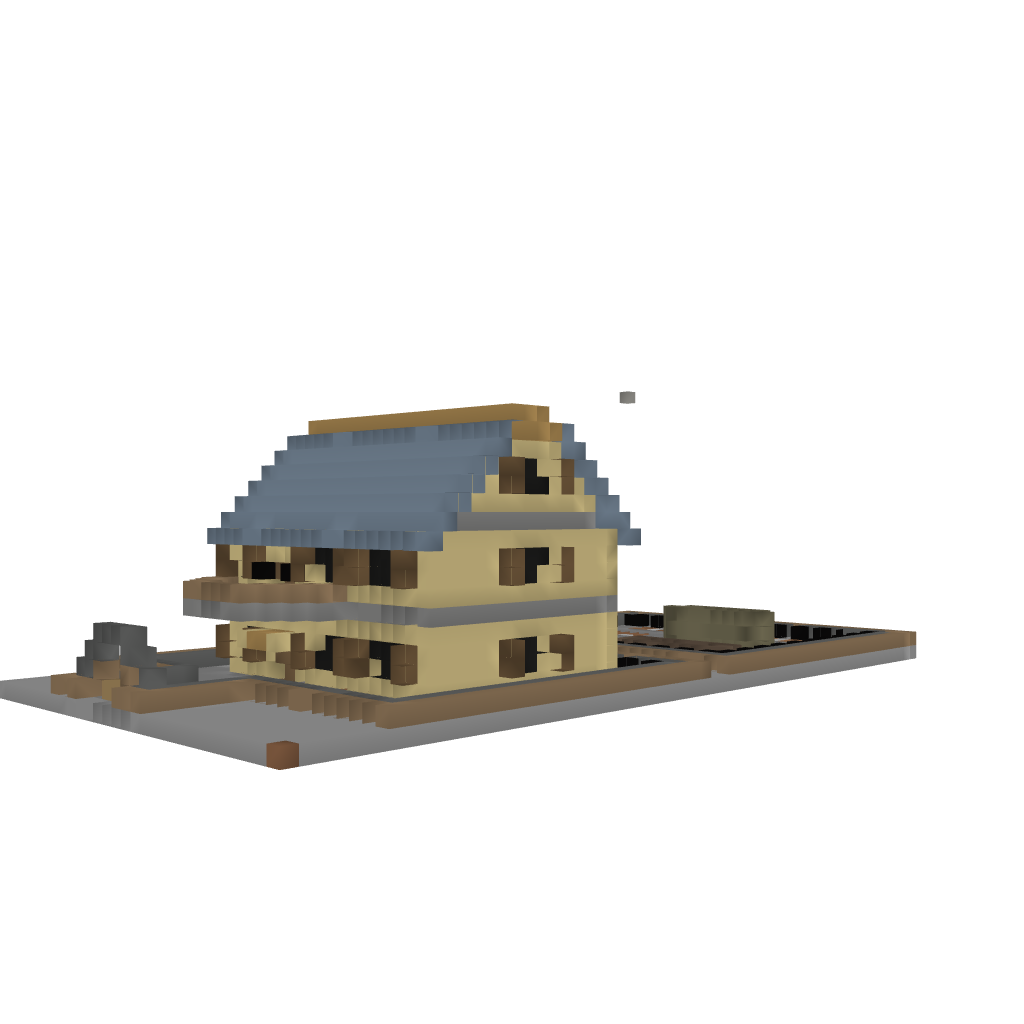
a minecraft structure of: Medium town house